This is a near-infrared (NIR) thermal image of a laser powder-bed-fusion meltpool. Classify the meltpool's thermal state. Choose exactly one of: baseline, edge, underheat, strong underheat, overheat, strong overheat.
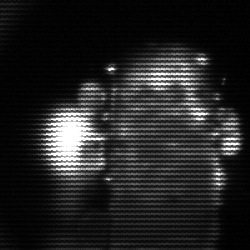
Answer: strong underheat